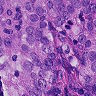
Metastatic tissue present: yes